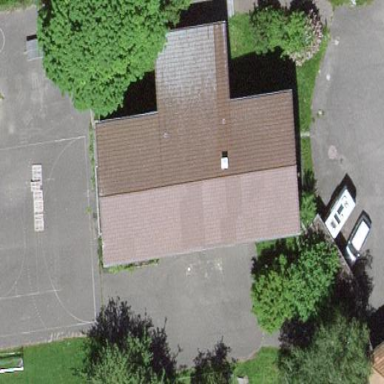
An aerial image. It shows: School building.